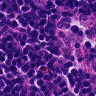
Metastatic tissue present: no